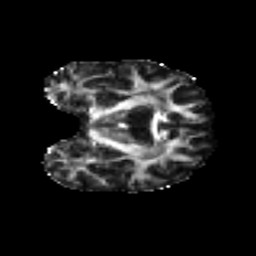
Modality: FA
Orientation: coronal
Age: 29
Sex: female
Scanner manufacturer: ge
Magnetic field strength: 3 T
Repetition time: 7.8 s
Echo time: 0.0606 s